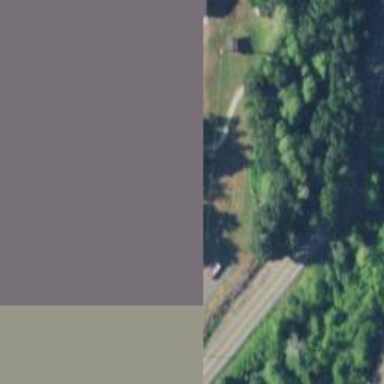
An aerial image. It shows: Rest area on the road.